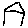
Label: house